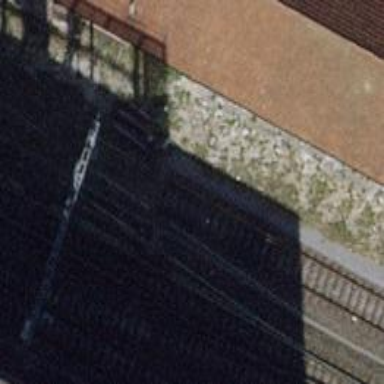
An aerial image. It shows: Railway buffer stop.